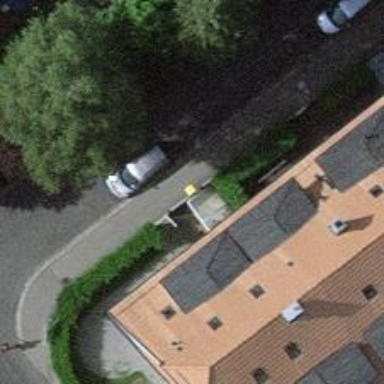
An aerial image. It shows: Post box is visible.